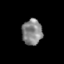
Tissue: skin
Cell type: Epithelial cells
Senescence score: 0.2791
Nuclear area (px): 510
Mean DAPI intensity: 132.492